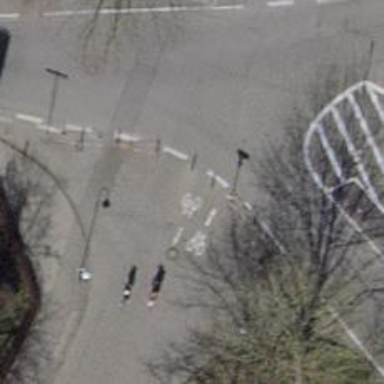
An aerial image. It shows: Bollard.